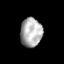
Tissue: skin
Cell type: Epithelial cells
Senescence score: 0.2105
Nuclear area (px): 619
Mean DAPI intensity: 174.417